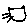
Label: cat